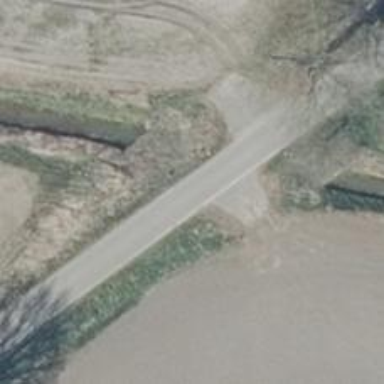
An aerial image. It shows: Unclassified road on bridge.